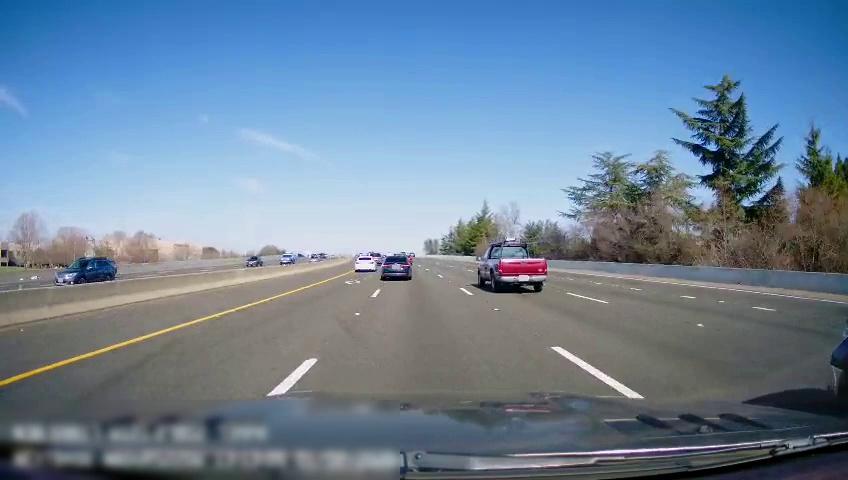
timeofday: Day
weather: Sunny
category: Drivable Space
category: Vehicles | SUV
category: Vehicles | Car
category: Vehicles | SUV
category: Drivable Space
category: Vehicles | Truck
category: Vehicles | Truck
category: Vehicles | SUV
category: Vehicles | Car
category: Vehicles | Car
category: Lanes | Opposite Lane
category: Lanes | Alternate Lane
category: Lanes | Alternate Lane
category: Lanes | Alternate Lane
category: Lanes | Current Lane
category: Lanes | Current Lane
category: Lanes | Alternate Lane